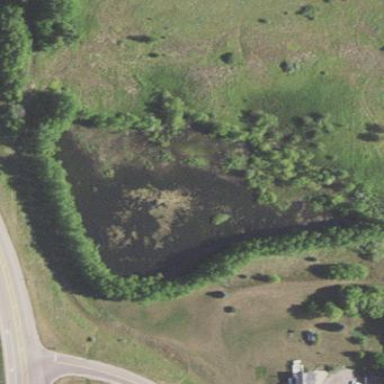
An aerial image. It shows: Pond with natural water.